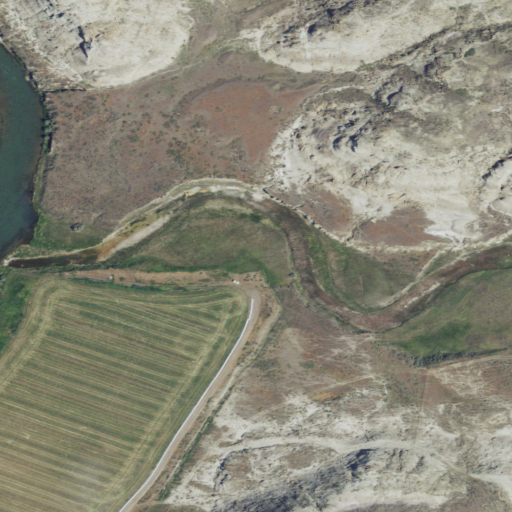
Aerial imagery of valley in Montana named Black Coulee containing grassland, shrub, cultivated crops, open water, and herbaceous wetlands